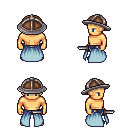
a pixel art fantasy rpg character, male body template, human, tanned skin, overskirt, metal pants, plain hairstyle, chain helm, dagger, four views (front, back, left, right), 2x2 character sprite sheet, small pixel art, hard edges, no anti-aliasing